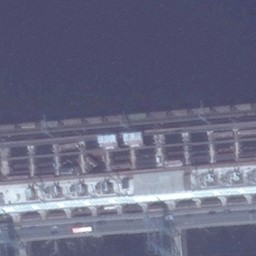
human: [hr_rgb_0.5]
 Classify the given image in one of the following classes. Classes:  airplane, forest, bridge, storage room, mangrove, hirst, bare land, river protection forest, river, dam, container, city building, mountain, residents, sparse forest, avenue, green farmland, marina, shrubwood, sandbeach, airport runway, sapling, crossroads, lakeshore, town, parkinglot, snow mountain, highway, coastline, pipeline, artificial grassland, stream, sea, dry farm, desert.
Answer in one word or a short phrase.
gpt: dam